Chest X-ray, PA view. Patient: 64 years old, sex M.
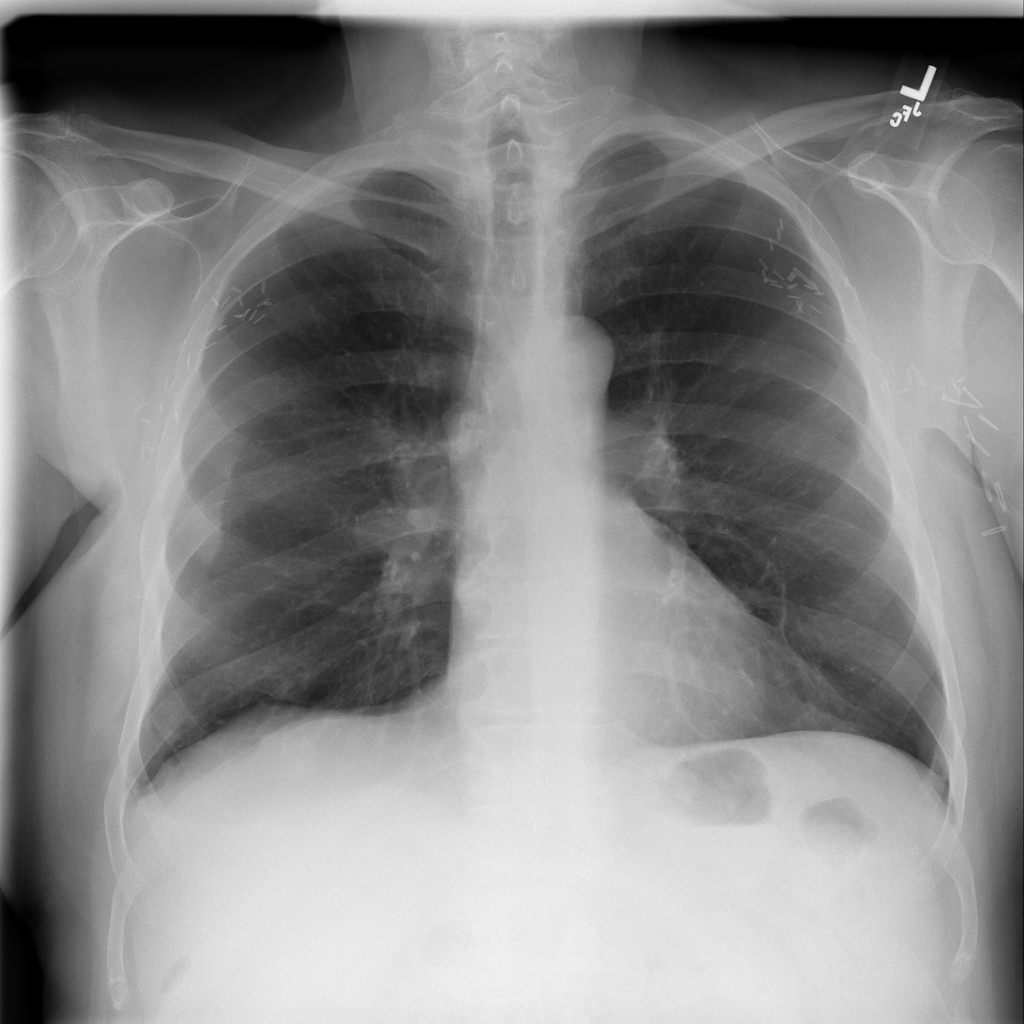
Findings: No Finding